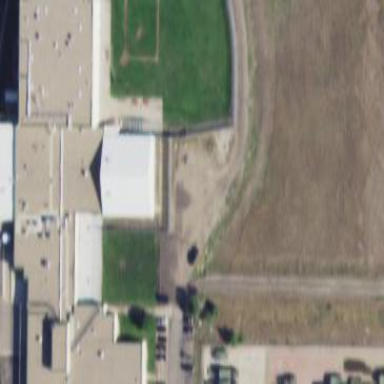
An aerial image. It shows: Prison building.